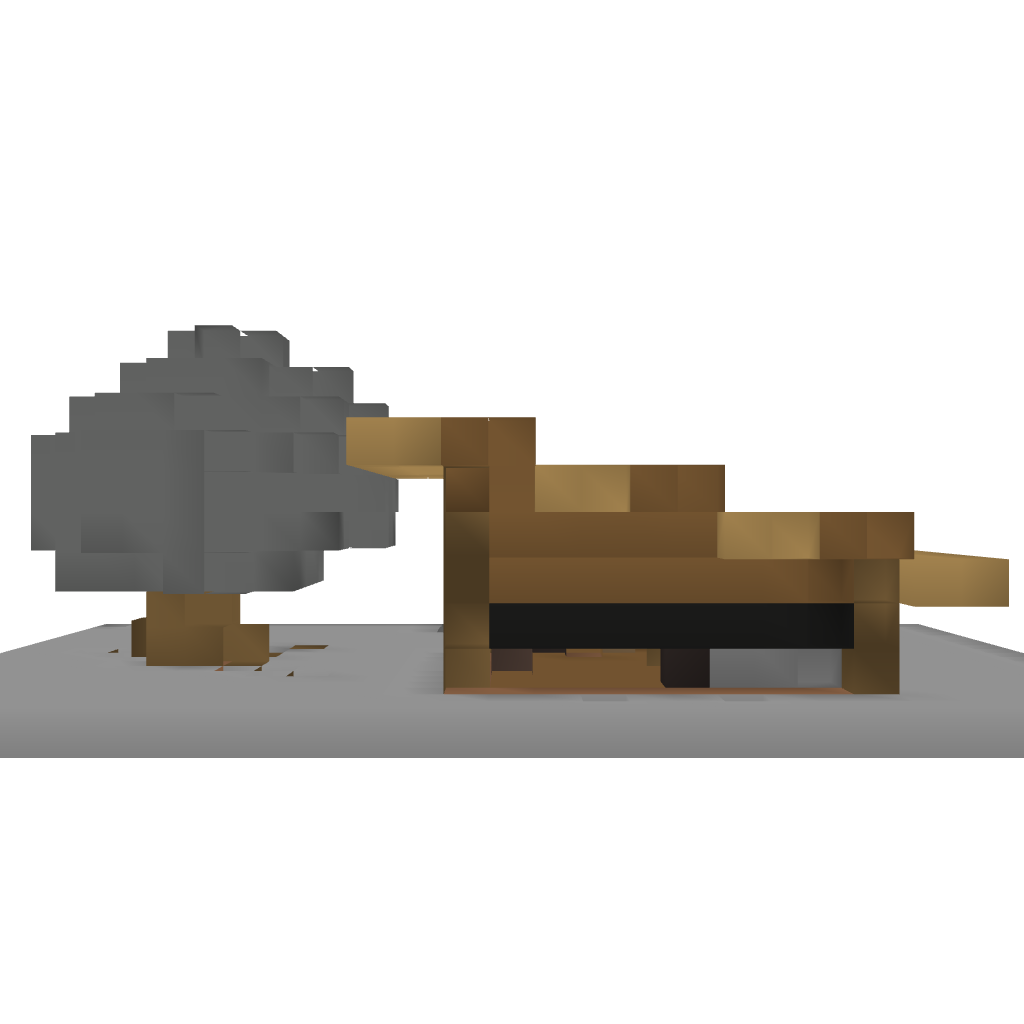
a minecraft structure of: small survival house